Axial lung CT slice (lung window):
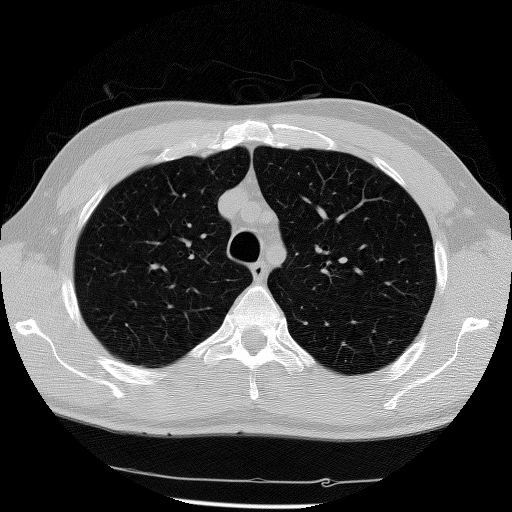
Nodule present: no